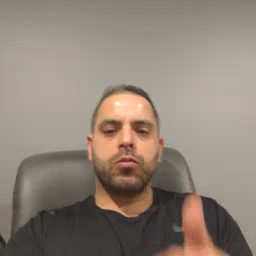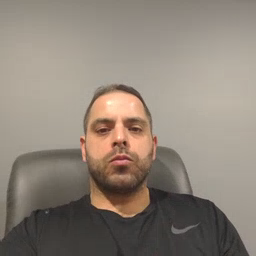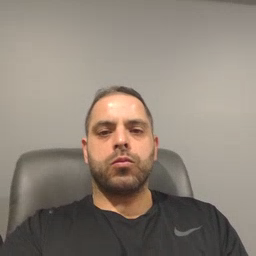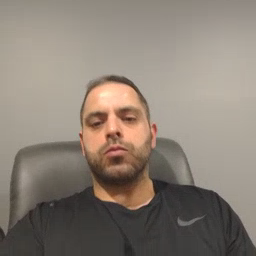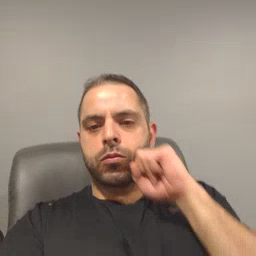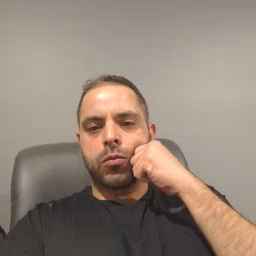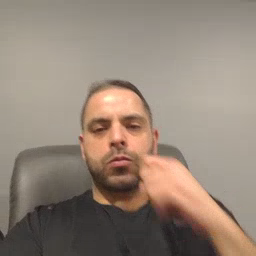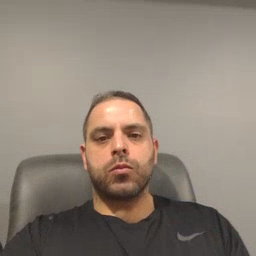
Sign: apple